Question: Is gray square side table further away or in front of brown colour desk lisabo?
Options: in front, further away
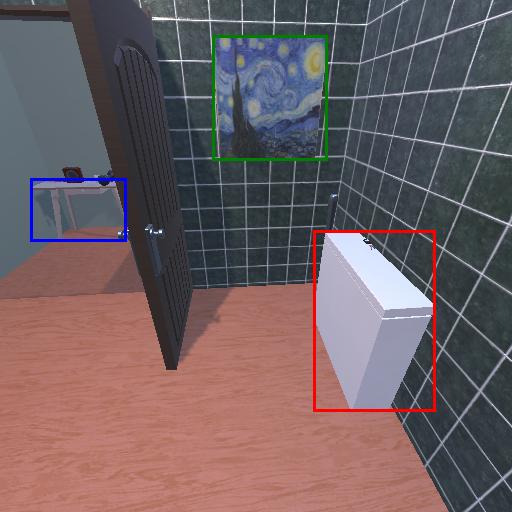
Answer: in front